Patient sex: F
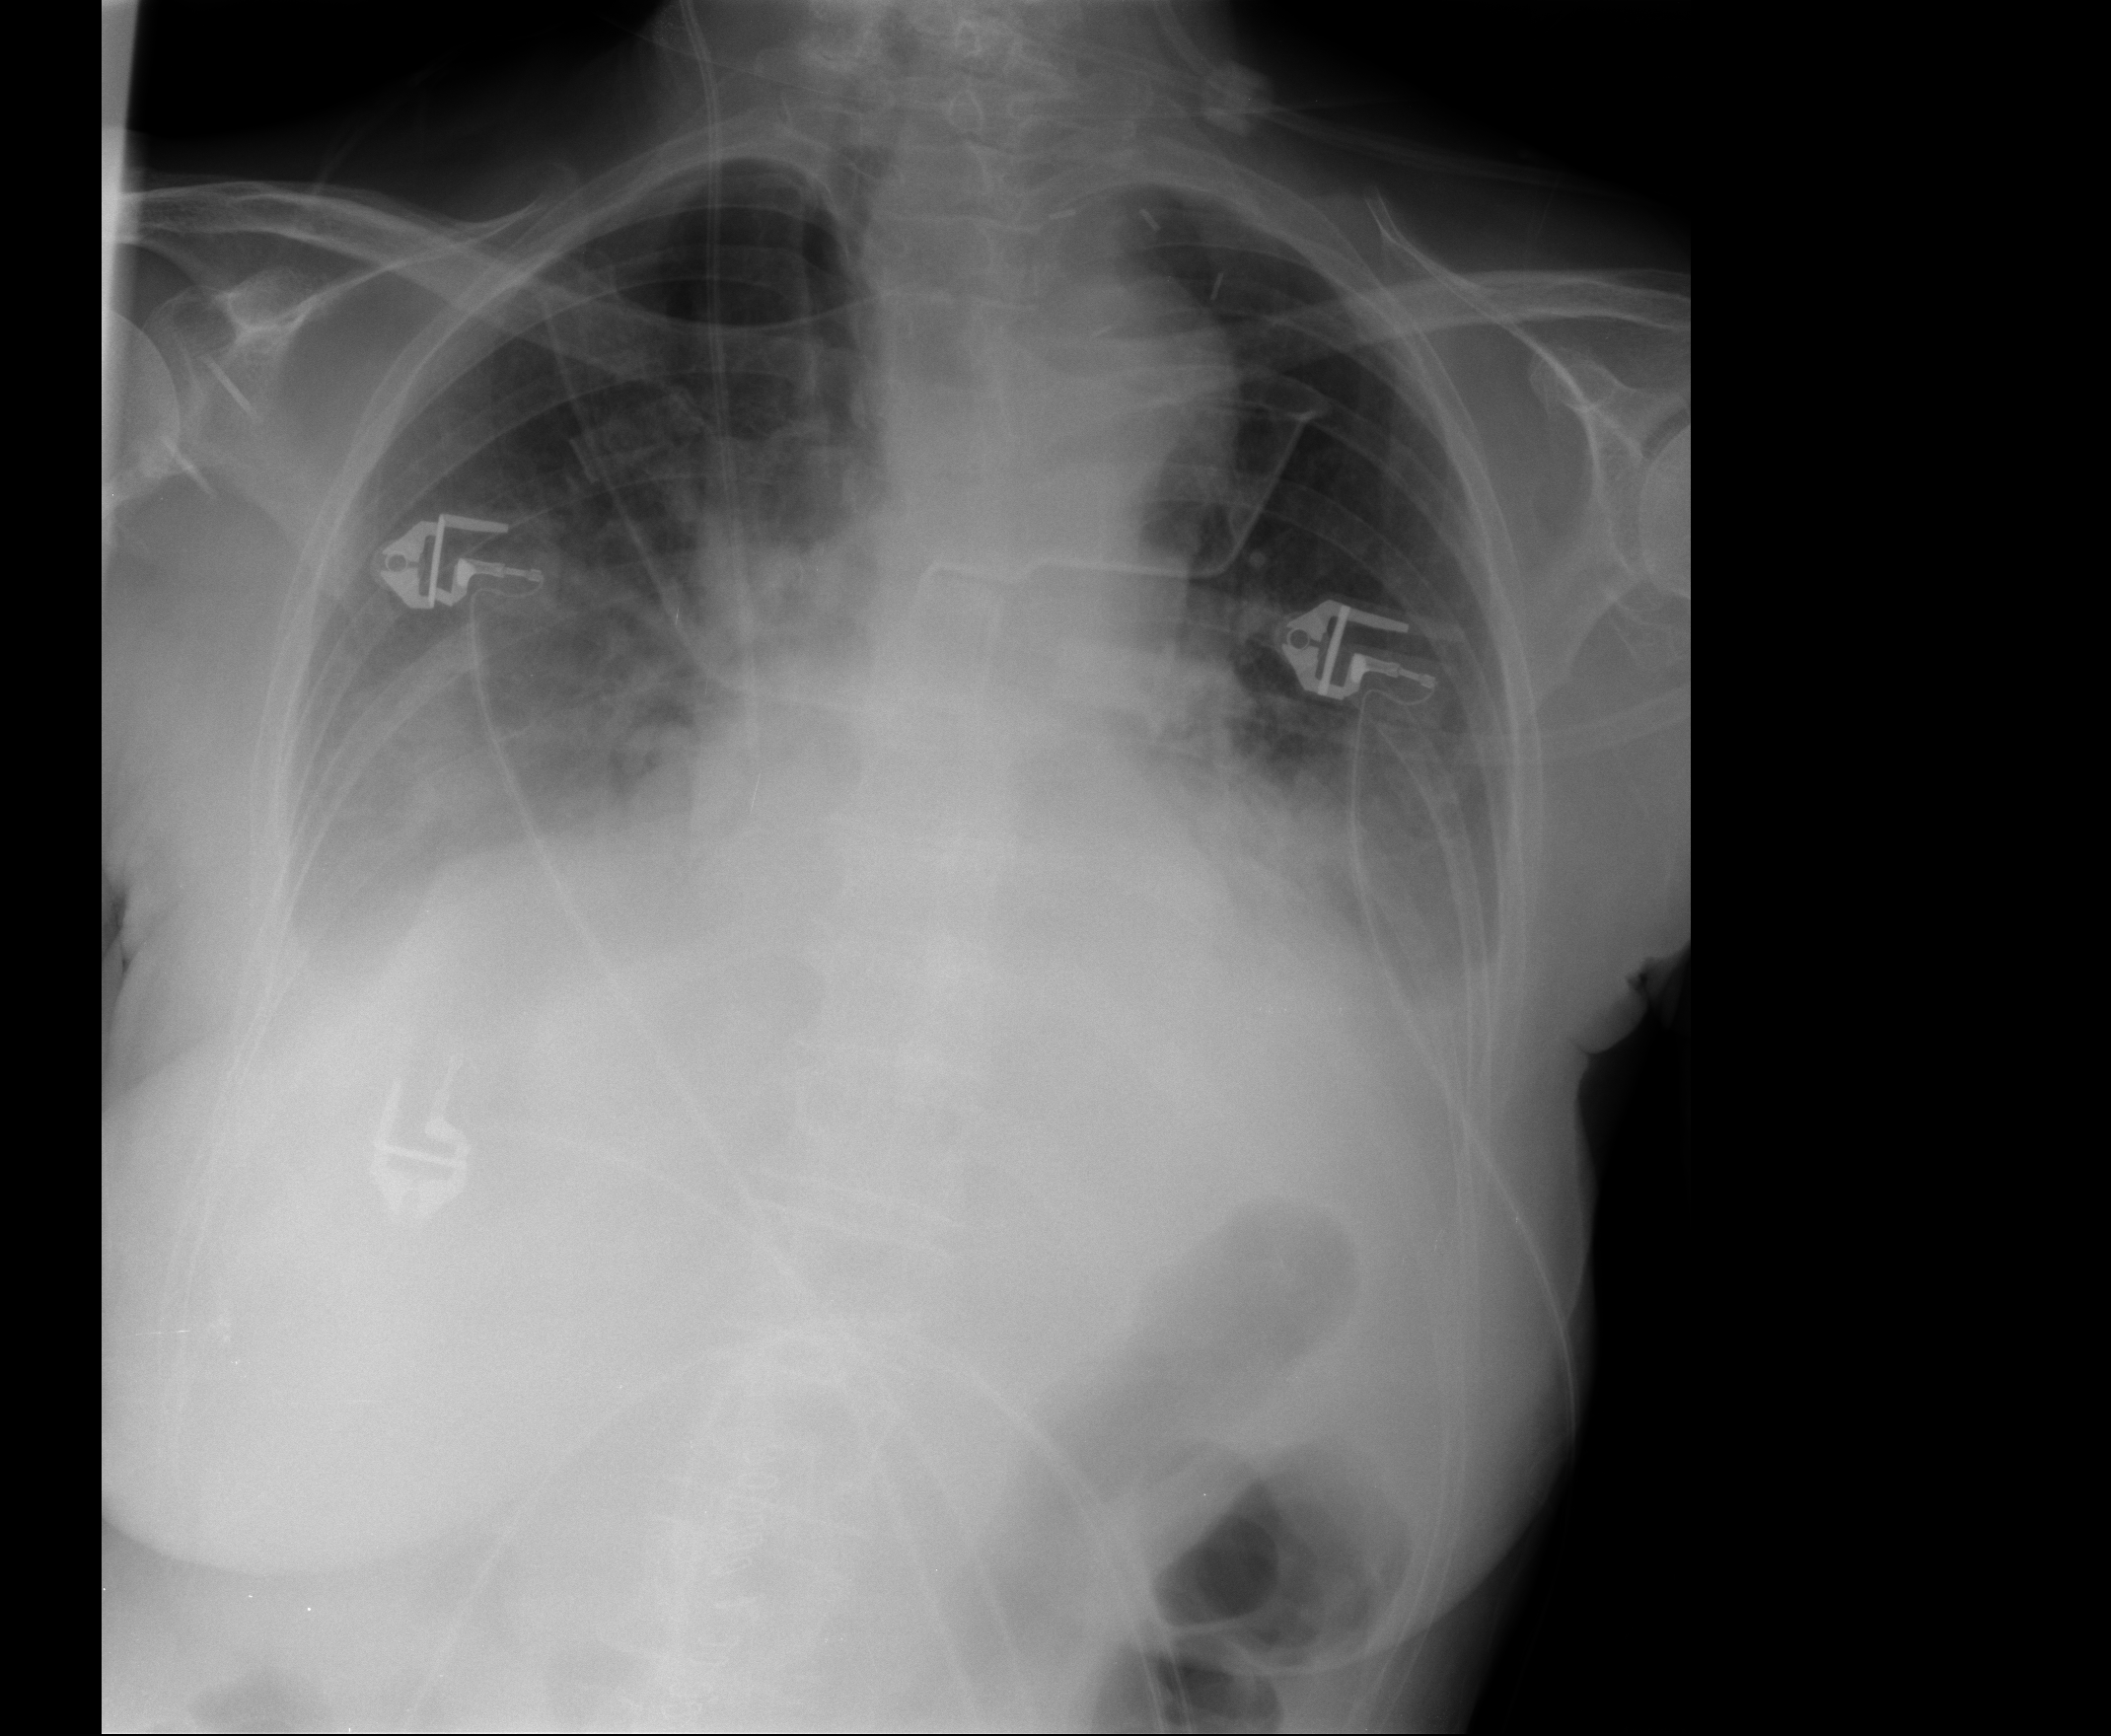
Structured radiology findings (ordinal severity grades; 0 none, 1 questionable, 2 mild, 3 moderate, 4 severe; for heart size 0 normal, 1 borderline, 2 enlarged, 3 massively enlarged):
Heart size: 0
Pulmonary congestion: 3
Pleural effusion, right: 2
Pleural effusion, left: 2
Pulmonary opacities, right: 2
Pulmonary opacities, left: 1
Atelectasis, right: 3
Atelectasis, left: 3